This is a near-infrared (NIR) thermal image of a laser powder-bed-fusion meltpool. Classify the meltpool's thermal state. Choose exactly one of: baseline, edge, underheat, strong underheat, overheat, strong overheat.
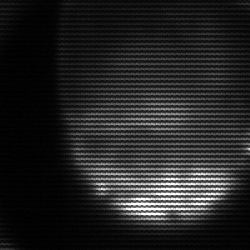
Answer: edge